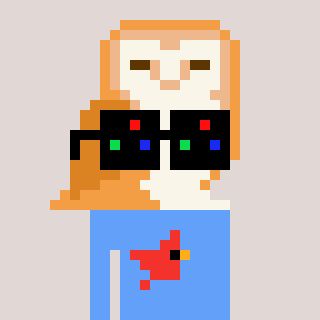
a pixel art character with square black sunglasses, a owl-shaped head and a blue-colored body on a warm background